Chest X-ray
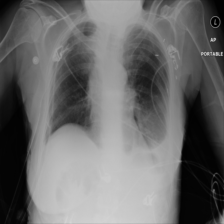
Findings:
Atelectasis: negative
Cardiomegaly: negative
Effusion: positive
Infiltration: negative
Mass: negative
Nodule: negative
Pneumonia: negative
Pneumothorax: negative
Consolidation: negative
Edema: negative
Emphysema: negative
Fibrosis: negative
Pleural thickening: negative
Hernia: negative